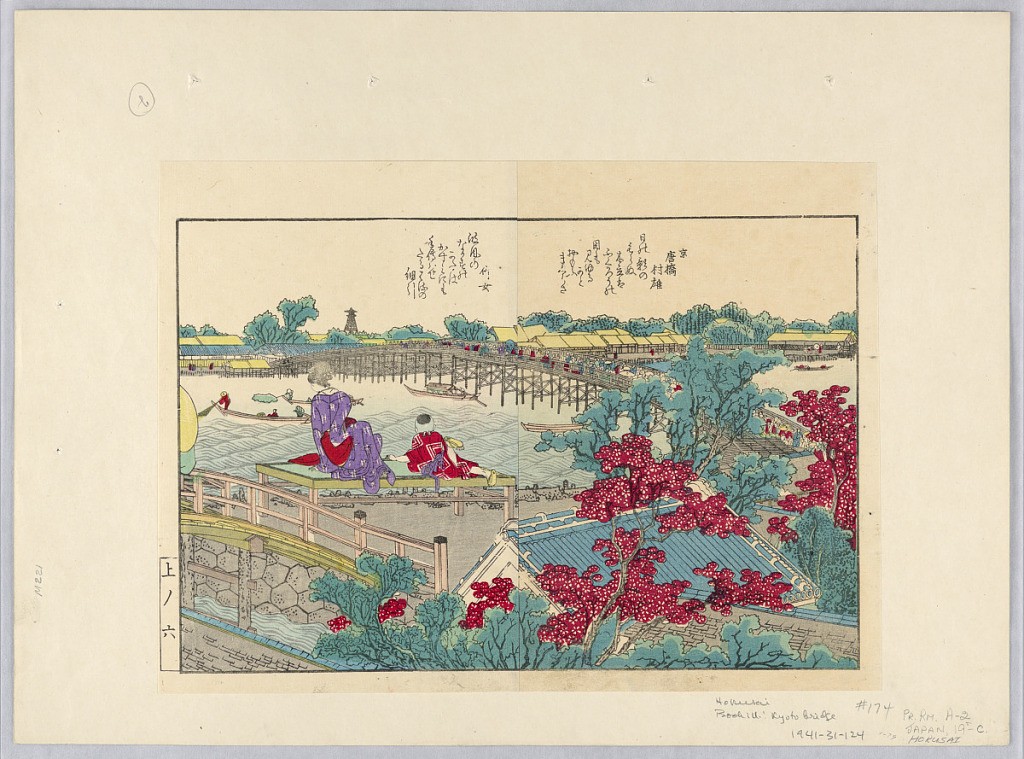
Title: Two women viewing the scenery
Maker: Katsushika Hokusai, 1760 – 1849
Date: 1760-1849
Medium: Woodblock print in colored ink on paper
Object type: Print
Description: Two women sit on the top of a pavilion taking in the view of the bridge and admiring the changing of the leaves. The bright red leaves on the trees inform the viewer that autumn has arrived. The abstracted undulating waves are a gesture associated with the famous artist Hokusai. Notice how the women lack a face, and their black hair acts as a silhouette as they blend into the water.